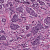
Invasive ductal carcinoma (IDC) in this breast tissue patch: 1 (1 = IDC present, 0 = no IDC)